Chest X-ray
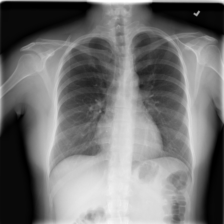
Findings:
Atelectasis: negative
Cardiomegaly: negative
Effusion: negative
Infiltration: positive
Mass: negative
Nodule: negative
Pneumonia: negative
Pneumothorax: negative
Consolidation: negative
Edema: negative
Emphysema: negative
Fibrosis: negative
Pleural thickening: negative
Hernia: negative